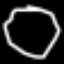
Label: octagon